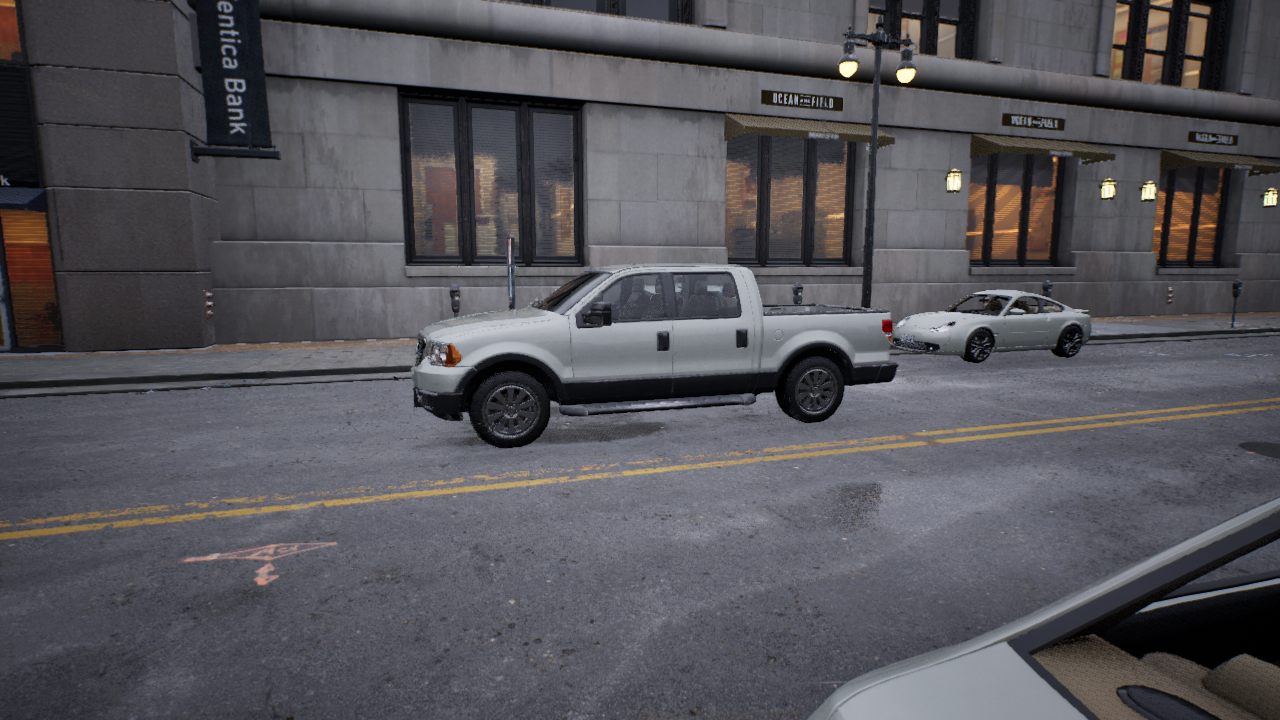
Venue: downtown
Lighting: clear day
Vehicle rig: pickup